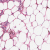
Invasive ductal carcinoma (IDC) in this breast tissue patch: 0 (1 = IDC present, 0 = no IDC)